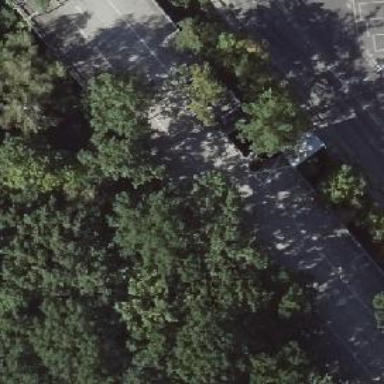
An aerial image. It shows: Multi-storey parking lot.